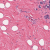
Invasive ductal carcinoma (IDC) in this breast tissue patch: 0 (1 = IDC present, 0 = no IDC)